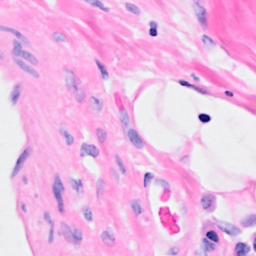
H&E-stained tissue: Breast